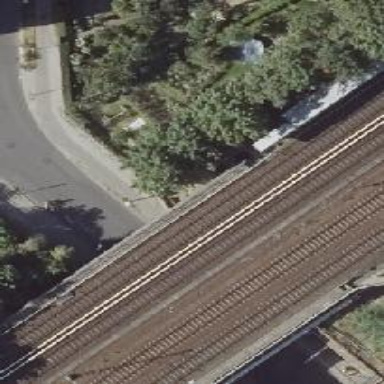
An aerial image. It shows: Bridge for the electrified light rail.